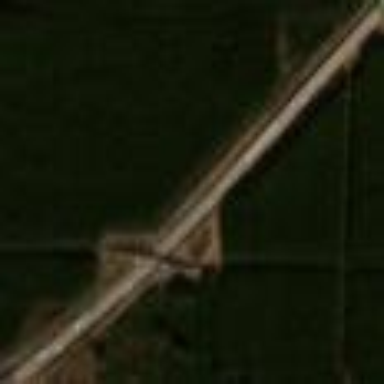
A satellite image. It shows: Motorway area.